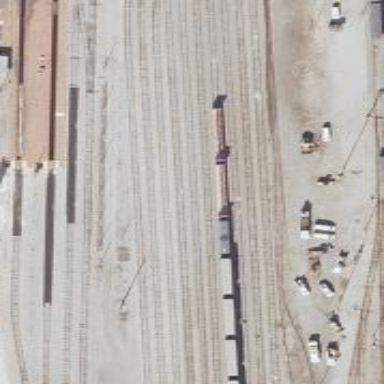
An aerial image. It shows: Railway yard used for servicing trains.